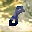
Label: 8